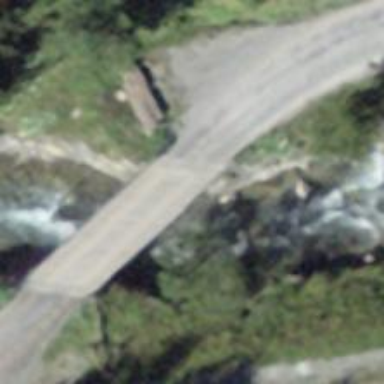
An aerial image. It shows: Unclassified road with paved surface crossing bridge.